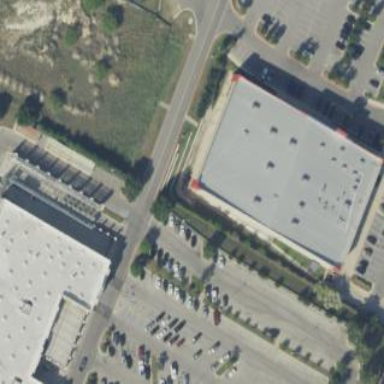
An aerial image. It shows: Building with bowling alley inside.